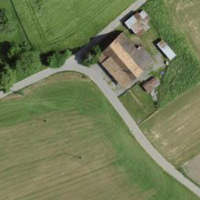
EUNIS habitat code: 52
Species observed at this site:
Juglans regia
Humulus lupulus